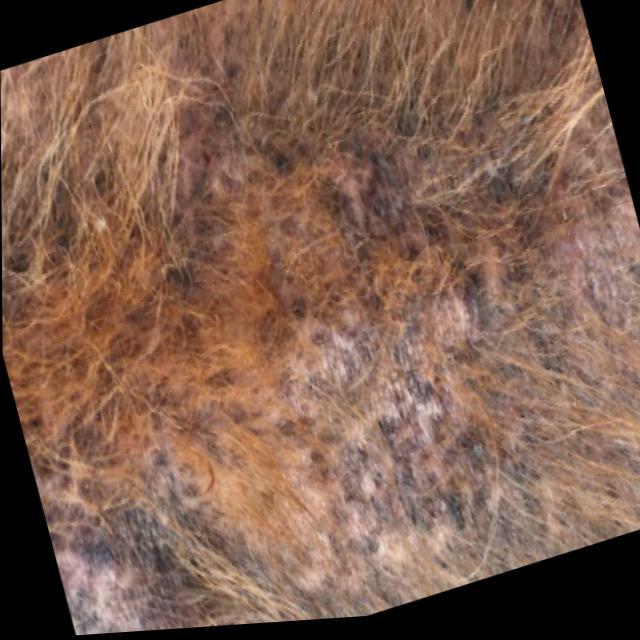
Canine demodicosis (Demodex mange) — caused by Demodex canis mites. Presents with alopecia, follicular papules, pustules, and comedones. Often localized on face and forelimbs.